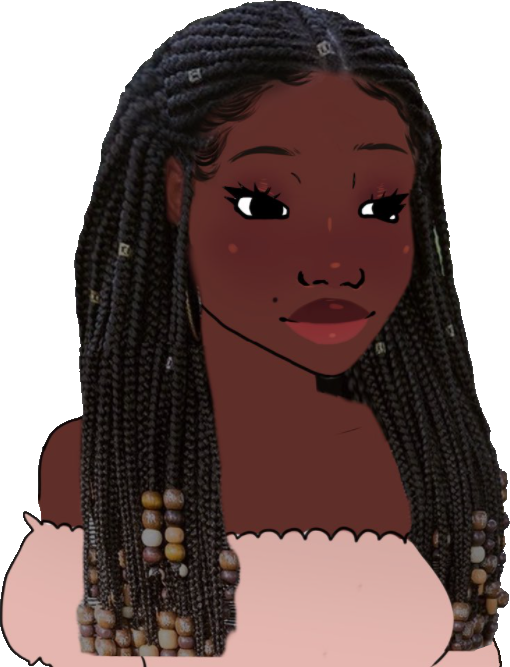
Label: 5_Blackjak